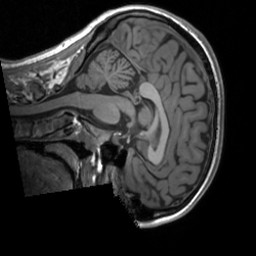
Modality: T1w
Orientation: sagittal
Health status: healthy
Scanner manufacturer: siemens
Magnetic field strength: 3 T
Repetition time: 1.9 s
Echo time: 0.00226 s